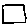
Label: square